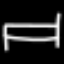
Label: bed